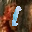
Label: 1